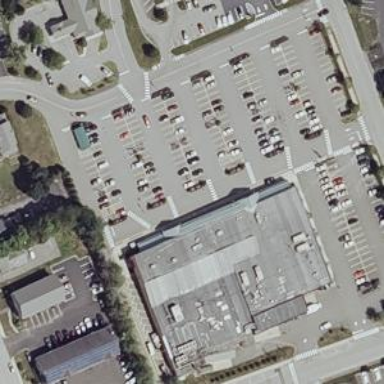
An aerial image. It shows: Parking area.